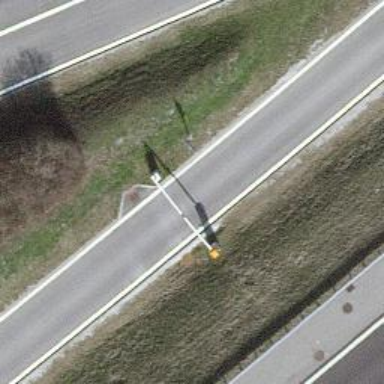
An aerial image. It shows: Lift gate barrier.